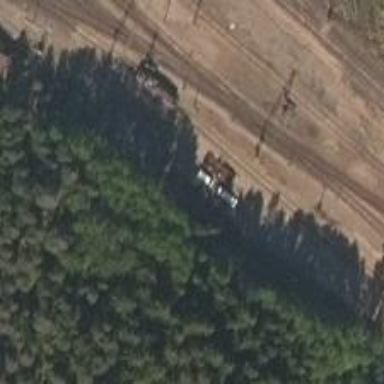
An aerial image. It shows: Railway yard in service.